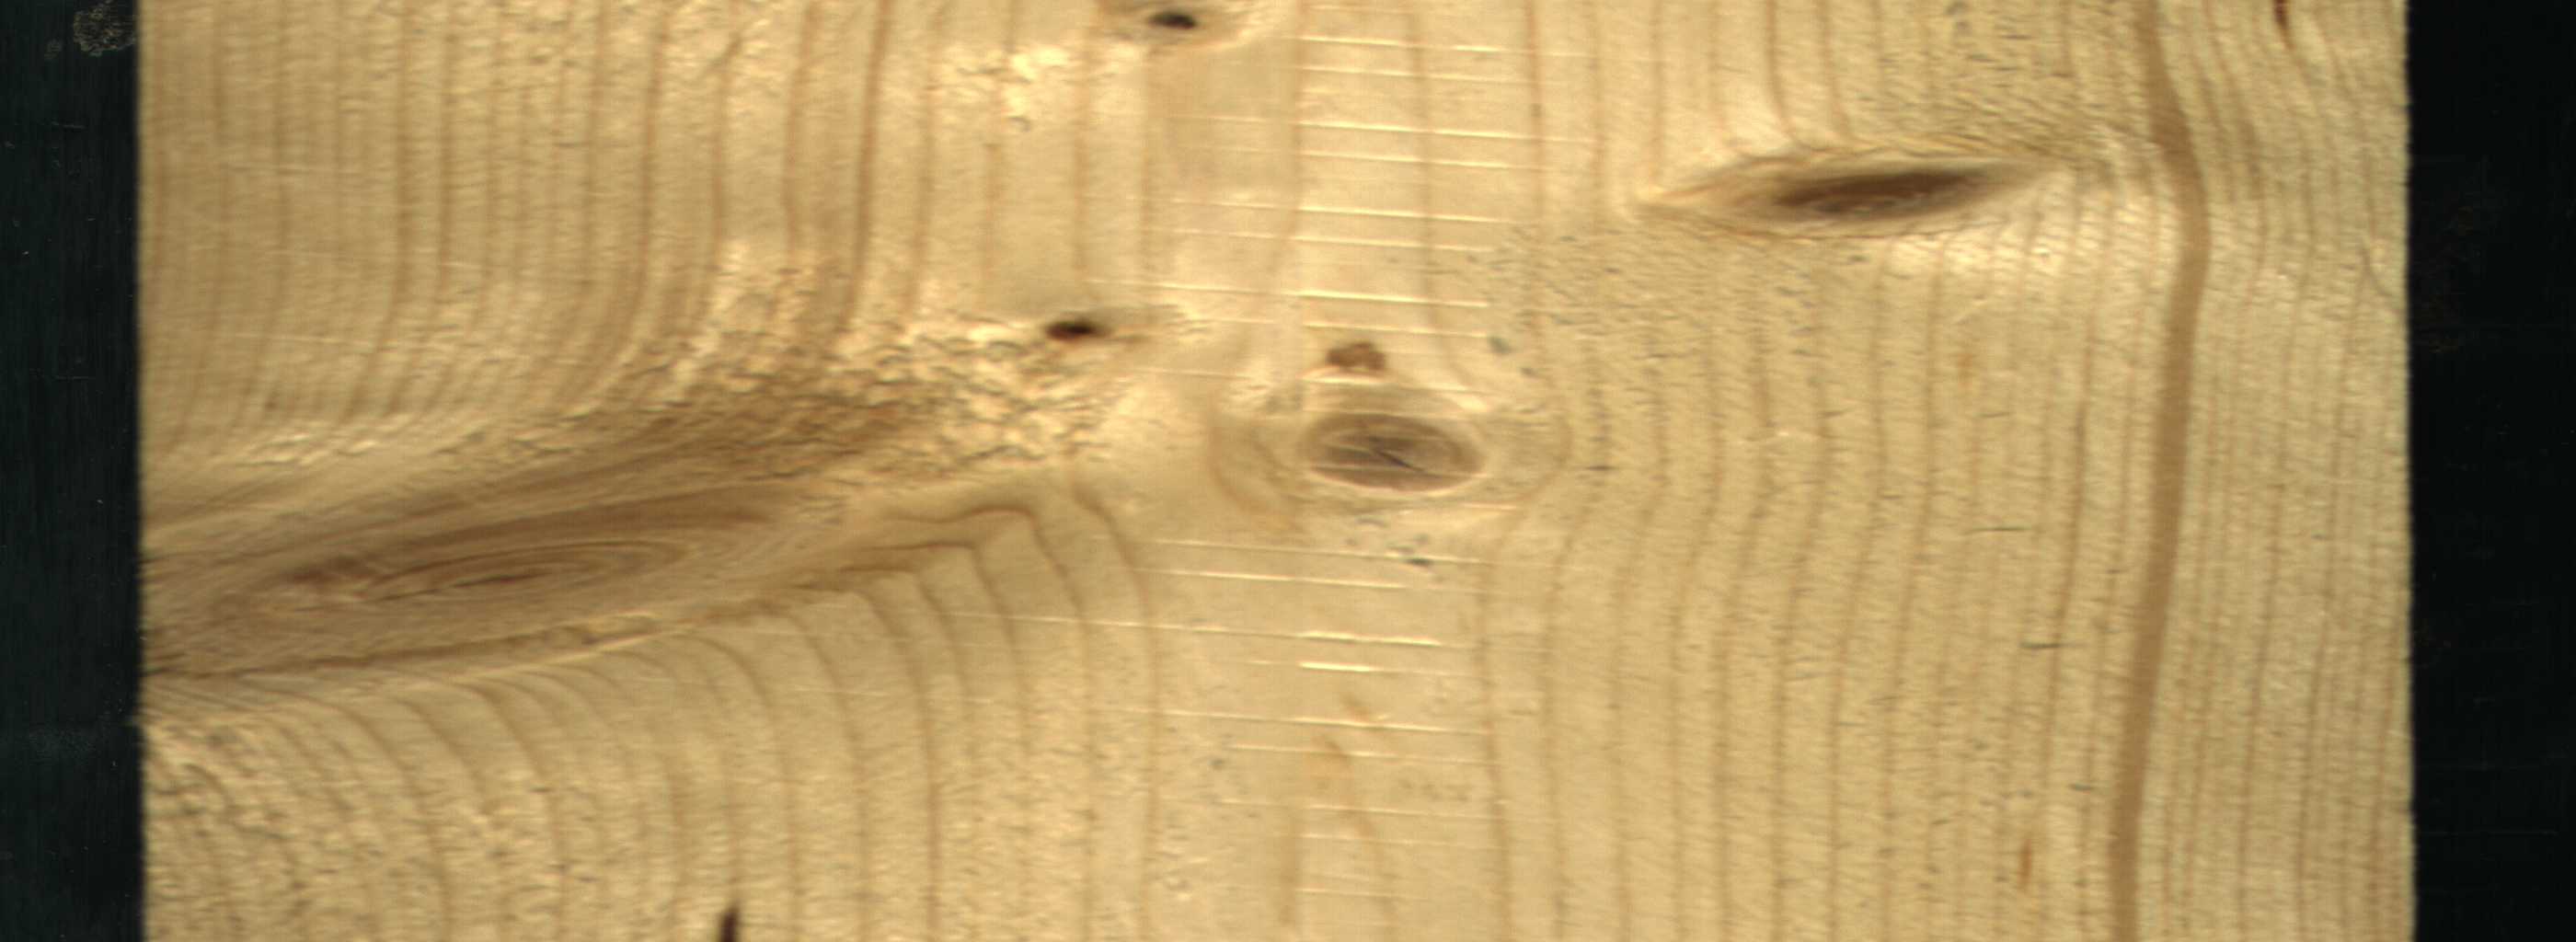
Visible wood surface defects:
resin
resin
resin
Live_Knot
Live_Knot
Live_Knot
Live_Knot
Live_Knot